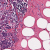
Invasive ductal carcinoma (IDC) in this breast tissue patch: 0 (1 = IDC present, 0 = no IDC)